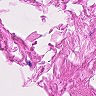
Metastatic tissue present: no